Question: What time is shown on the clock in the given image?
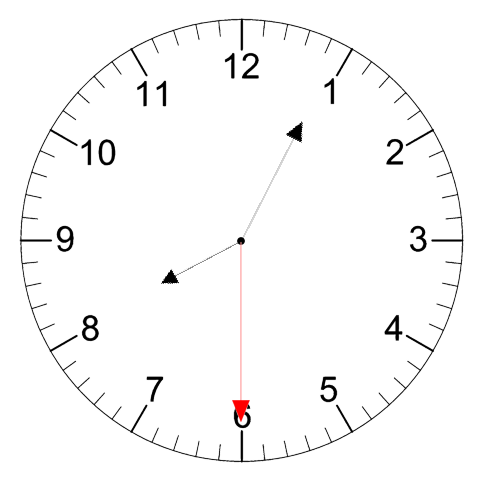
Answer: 08:04:30